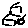
Label: car